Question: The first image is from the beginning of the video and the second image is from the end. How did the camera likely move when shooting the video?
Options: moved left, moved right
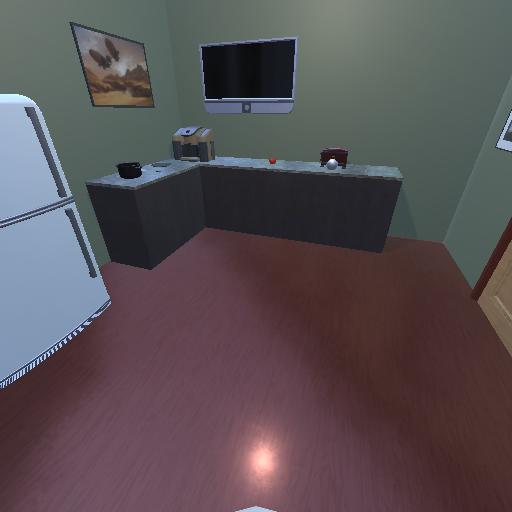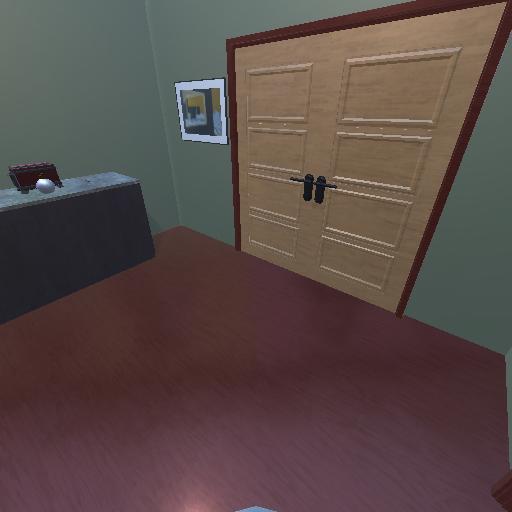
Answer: moved left